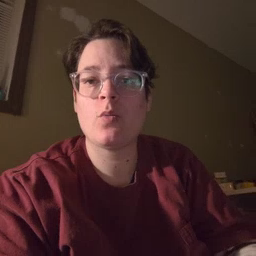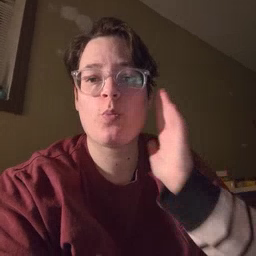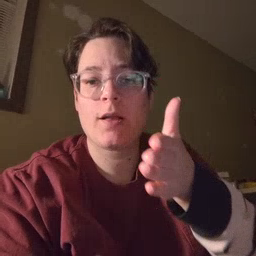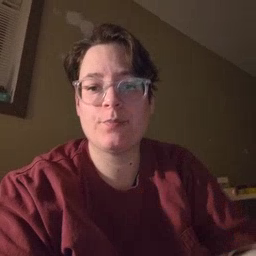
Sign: will